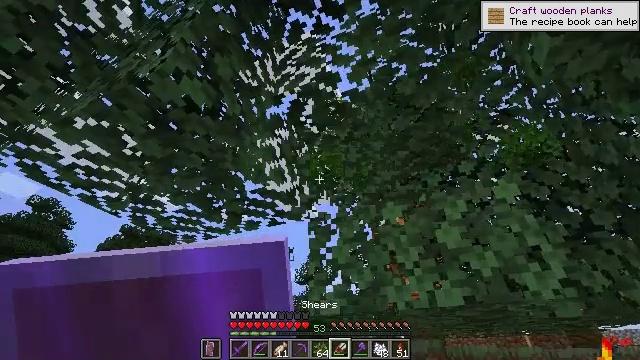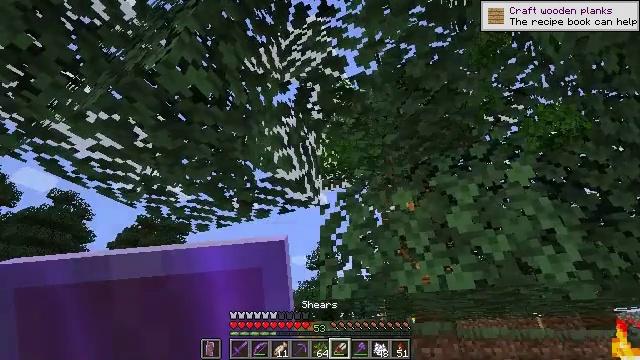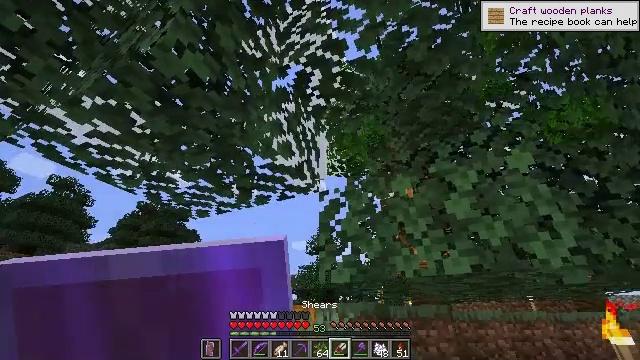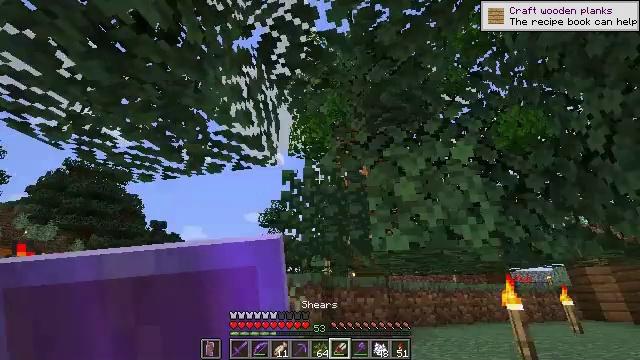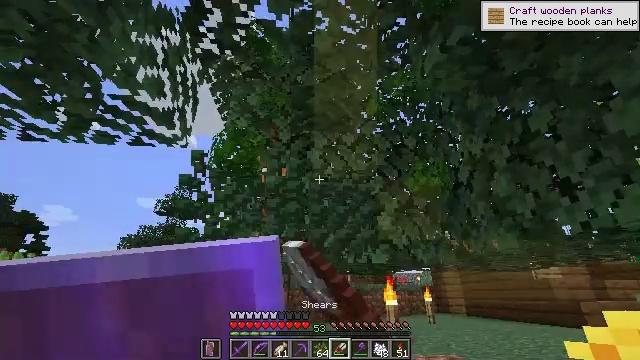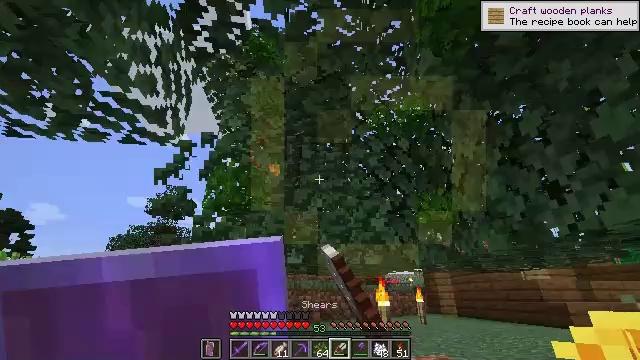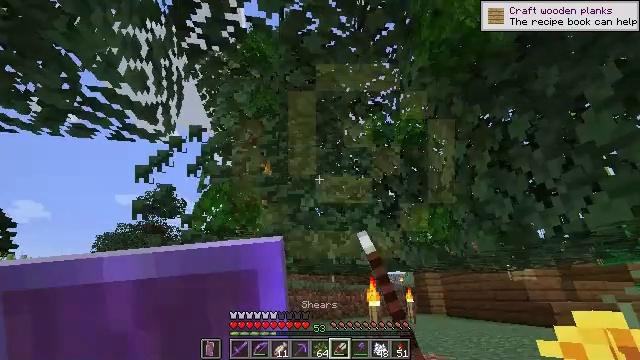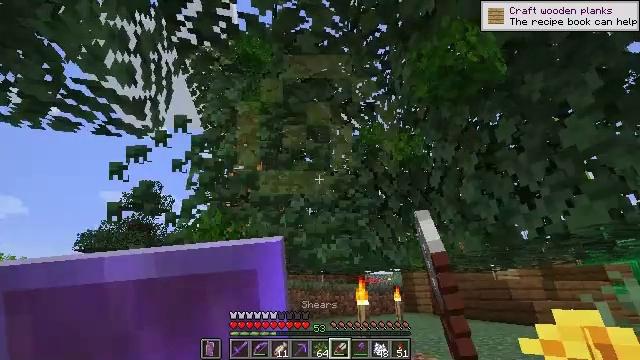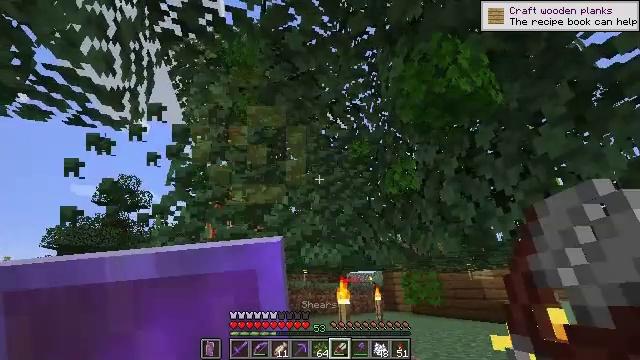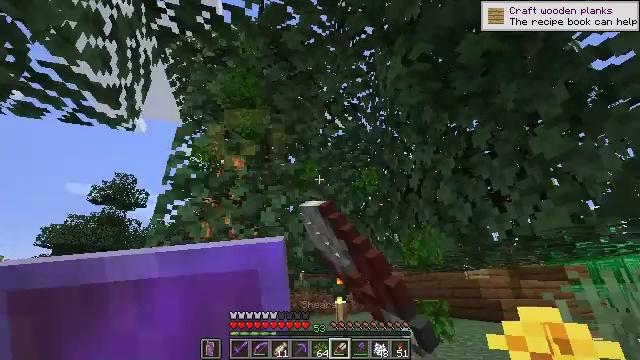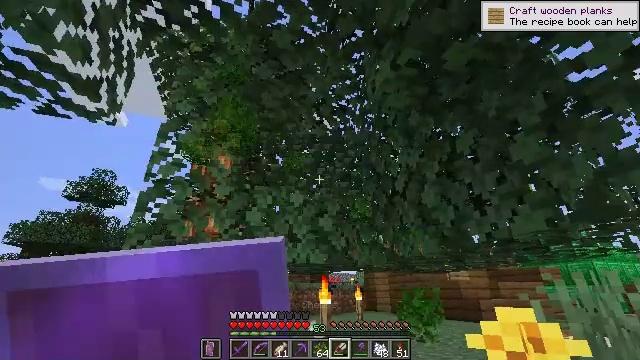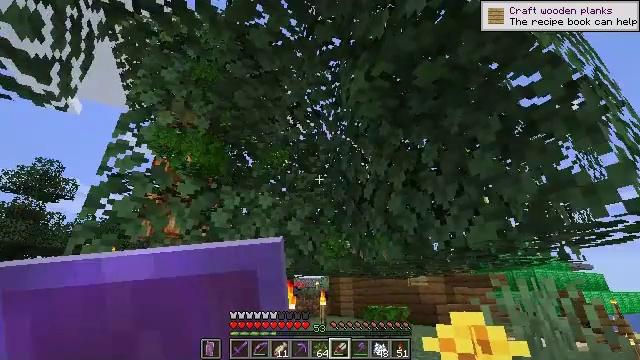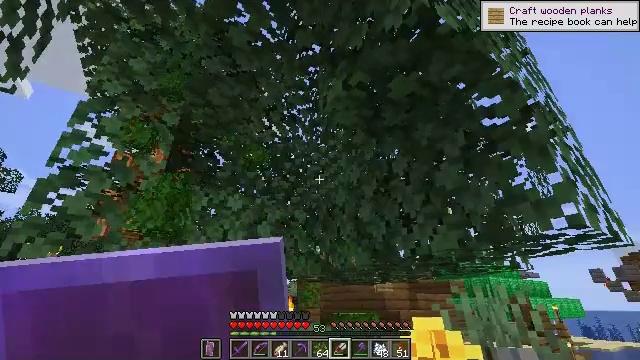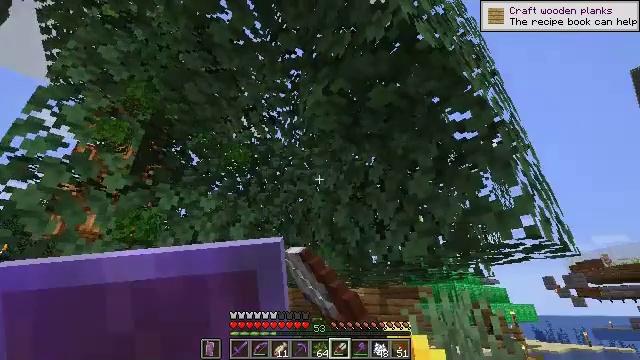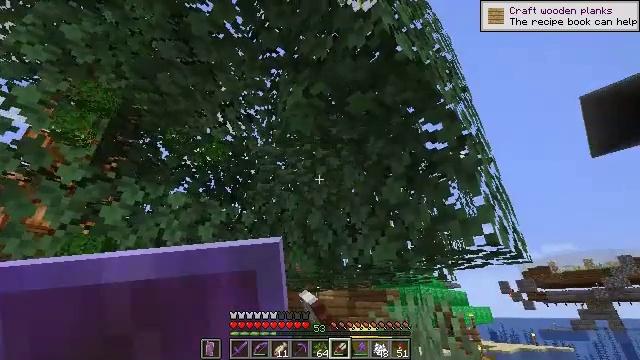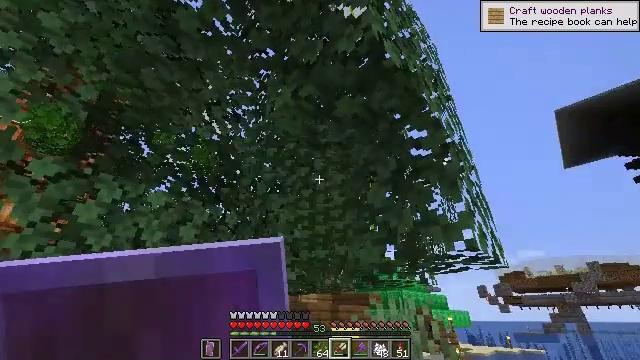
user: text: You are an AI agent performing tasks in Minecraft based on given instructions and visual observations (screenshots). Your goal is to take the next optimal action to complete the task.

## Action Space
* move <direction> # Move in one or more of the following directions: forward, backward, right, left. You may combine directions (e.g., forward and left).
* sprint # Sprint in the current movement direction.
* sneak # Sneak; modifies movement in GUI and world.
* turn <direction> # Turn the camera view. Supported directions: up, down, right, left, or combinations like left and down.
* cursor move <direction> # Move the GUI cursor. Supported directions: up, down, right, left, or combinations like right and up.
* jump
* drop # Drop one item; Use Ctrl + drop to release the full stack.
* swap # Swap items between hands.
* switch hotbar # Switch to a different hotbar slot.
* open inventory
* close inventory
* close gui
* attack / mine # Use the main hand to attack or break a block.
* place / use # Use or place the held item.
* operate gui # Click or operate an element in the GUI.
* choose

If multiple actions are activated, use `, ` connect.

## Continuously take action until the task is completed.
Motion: motion action
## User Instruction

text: Gather oak leaves by attacking.
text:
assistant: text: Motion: turn left and down, attack / mine
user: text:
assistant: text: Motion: turn down, attack / mine
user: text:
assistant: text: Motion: turn right and down, attack / mine
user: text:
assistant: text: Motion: turn right, attack / mine
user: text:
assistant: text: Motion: turn right, attack / mine
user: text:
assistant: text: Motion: turn right, attack / mine
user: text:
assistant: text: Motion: turn right, attack / mine
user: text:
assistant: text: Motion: turn right, attack / mine
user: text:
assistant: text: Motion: attack / mine
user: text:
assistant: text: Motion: turn right, attack / mine
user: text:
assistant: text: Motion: turn right, attack / mine
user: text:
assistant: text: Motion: turn right and up, attack / mine
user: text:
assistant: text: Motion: turn right, attack / mine
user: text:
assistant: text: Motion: turn right, attack / mine
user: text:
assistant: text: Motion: turn right, attack / mine
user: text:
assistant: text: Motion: turn right and up, attack / mine
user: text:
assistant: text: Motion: turn right and up, attack / mine
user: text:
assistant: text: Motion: turn right and up, attack / mine
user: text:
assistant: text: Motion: turn left and up, attack / mine
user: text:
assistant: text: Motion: turn left and up, attack / mine
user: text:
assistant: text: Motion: turn left and up, attack / mine
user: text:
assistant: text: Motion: turn left and up, attack / mine
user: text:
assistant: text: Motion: turn left, attack / mine
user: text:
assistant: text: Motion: turn left, attack / mine
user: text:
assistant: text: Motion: turn left and up, attack / mine
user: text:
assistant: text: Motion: turn left and up, attack / mine
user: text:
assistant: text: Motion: turn left and up, attack / mine
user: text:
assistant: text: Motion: turn left and up, attack / mine
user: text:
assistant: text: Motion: turn left and up, attack / mine
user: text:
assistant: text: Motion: turn left and up, attack / mine